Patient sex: M
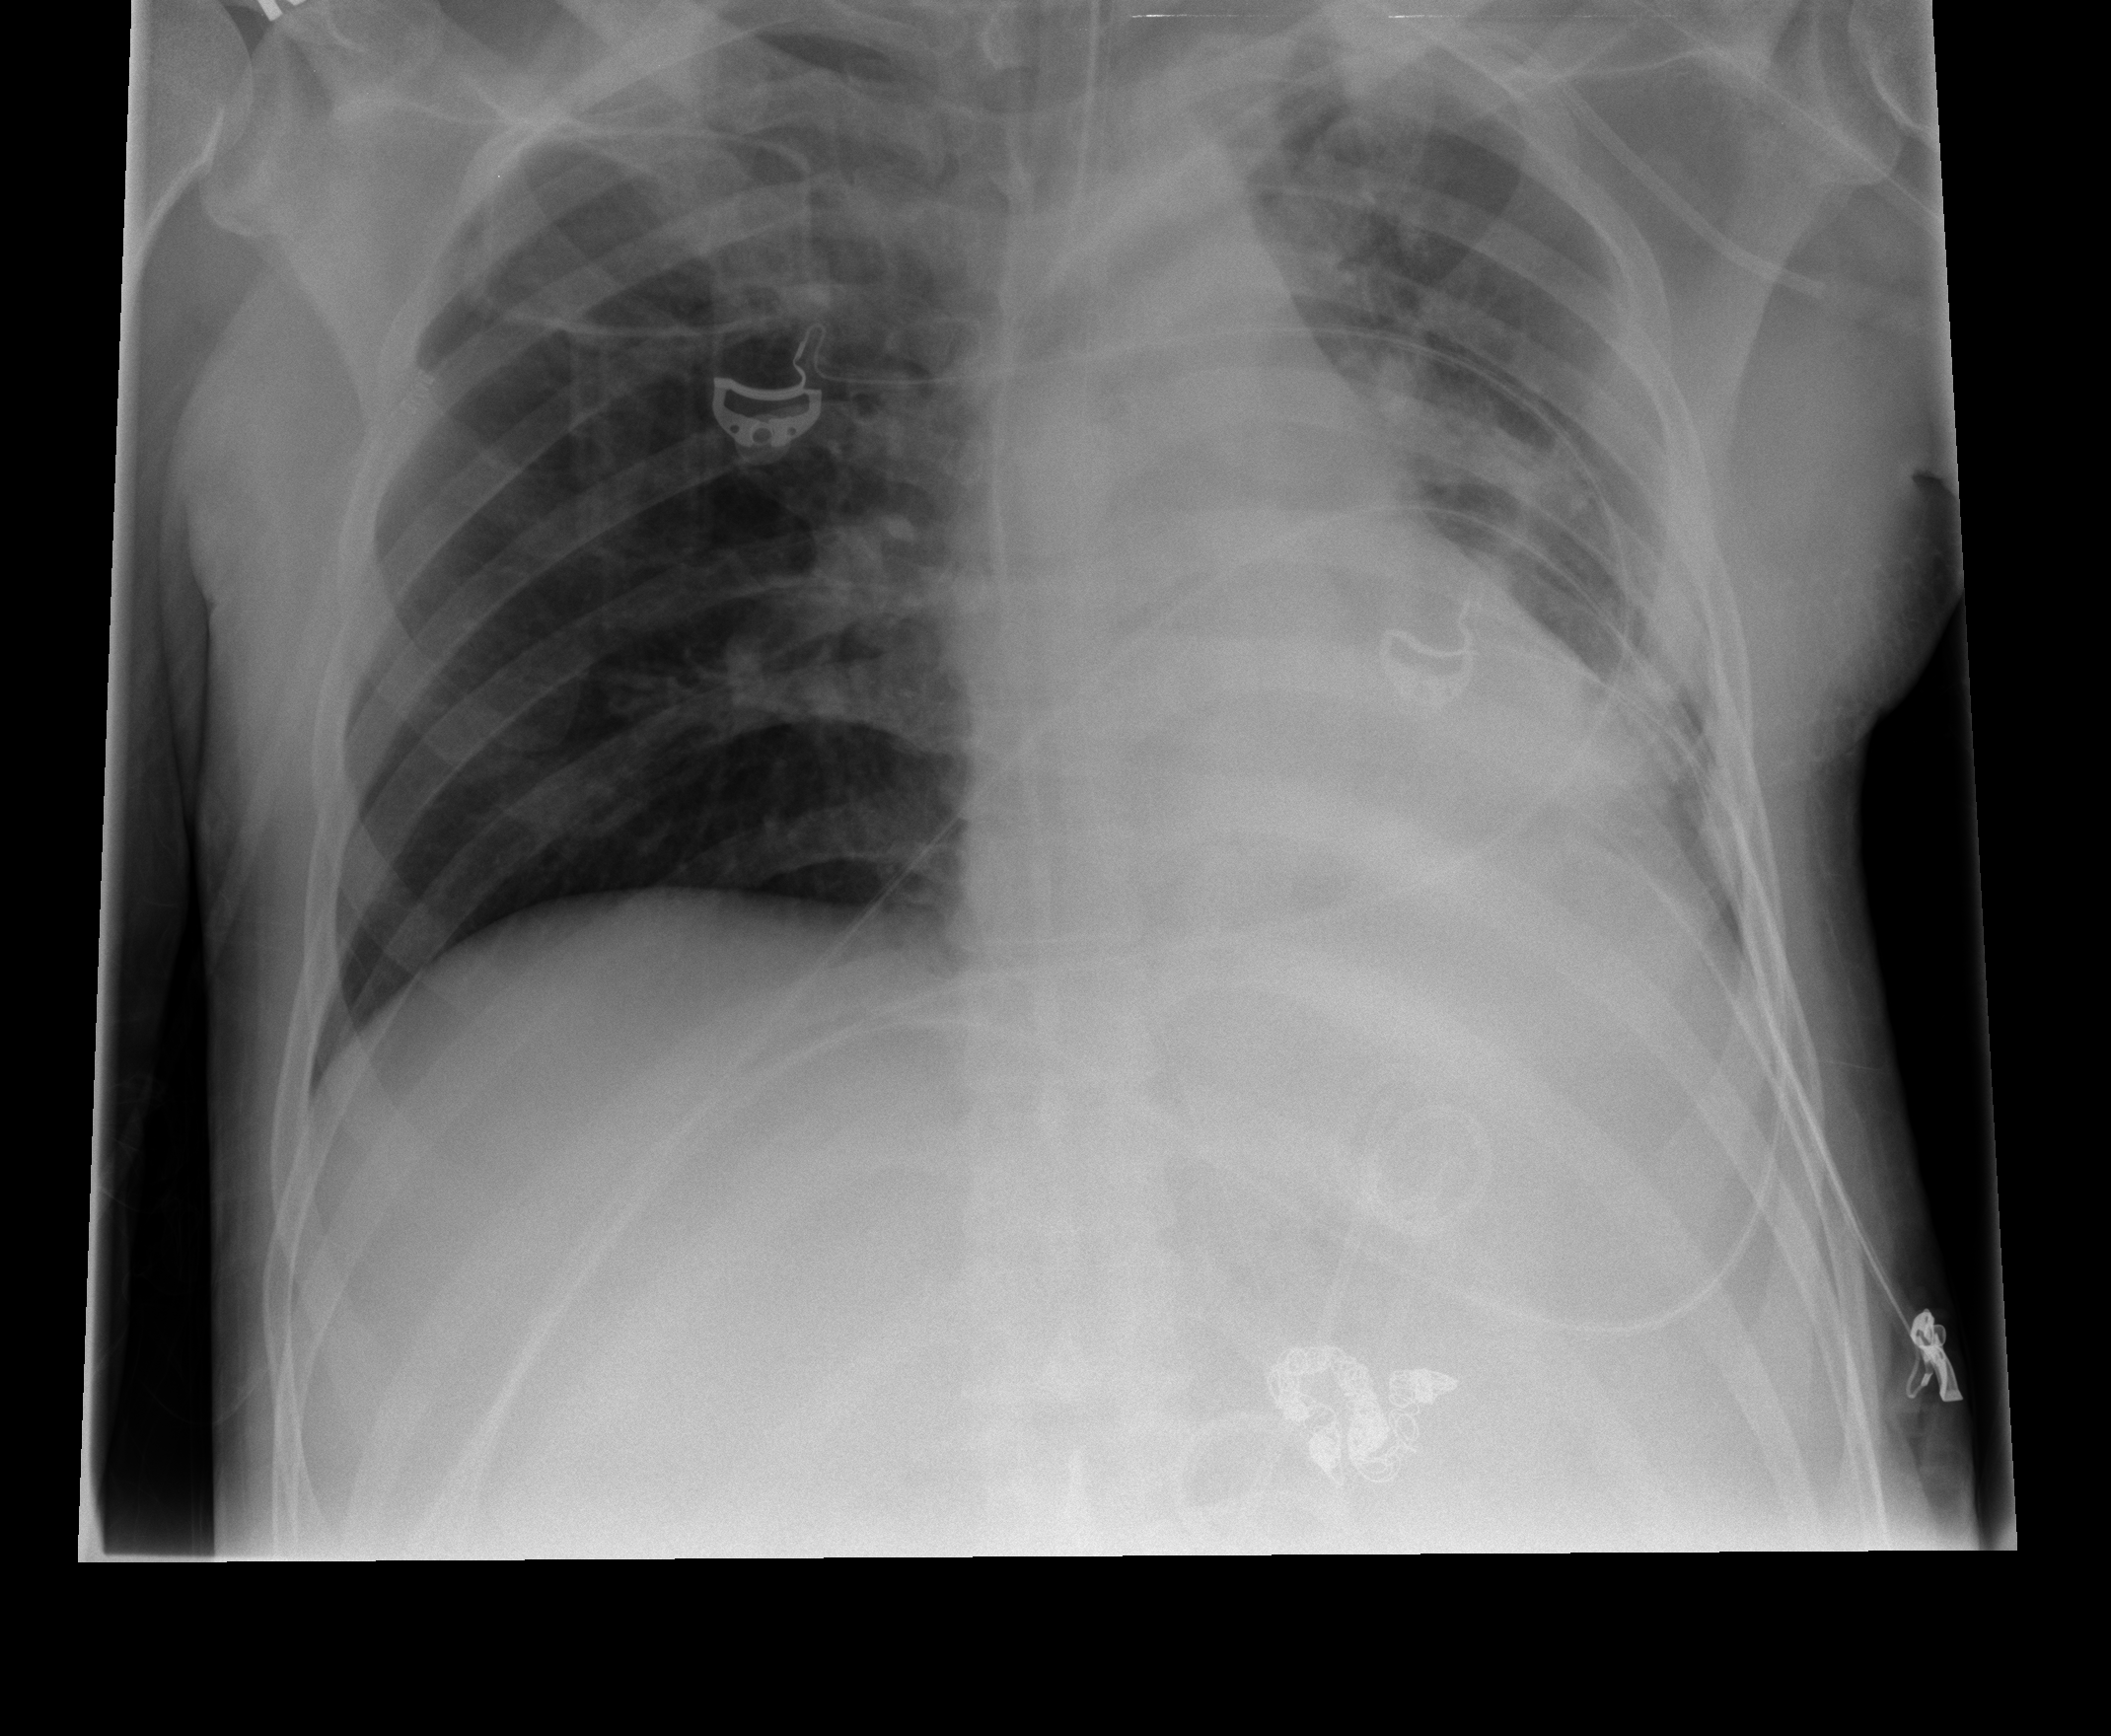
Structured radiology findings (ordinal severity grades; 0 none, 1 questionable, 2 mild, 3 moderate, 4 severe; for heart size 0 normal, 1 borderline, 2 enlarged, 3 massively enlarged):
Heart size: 1
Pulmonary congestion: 0
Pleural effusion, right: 0
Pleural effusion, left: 2
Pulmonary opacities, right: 2
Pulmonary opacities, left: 2
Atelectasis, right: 0
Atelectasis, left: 2